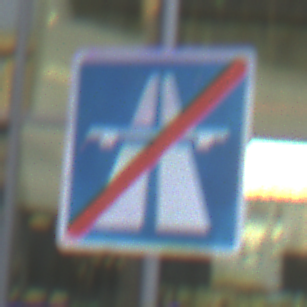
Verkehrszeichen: EndeAutbahn
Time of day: SunriseSunset
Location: Outdoor (Urban)
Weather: PartlyCloudy
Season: NotSpecified
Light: Natural